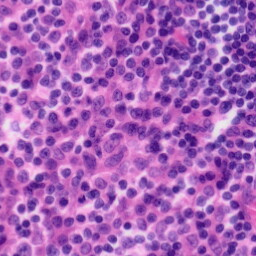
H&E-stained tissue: Tonsil